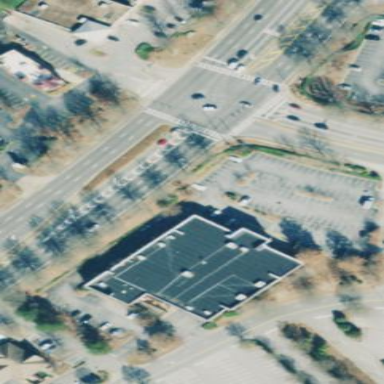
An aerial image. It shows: Parking area with surface.